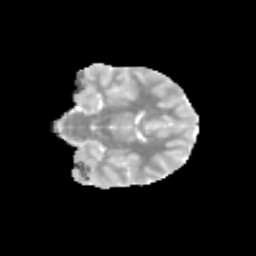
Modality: MD
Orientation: coronal
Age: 11
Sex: female
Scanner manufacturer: siemens
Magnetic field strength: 3 T
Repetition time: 3.8 s
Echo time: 0.07 s